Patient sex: M
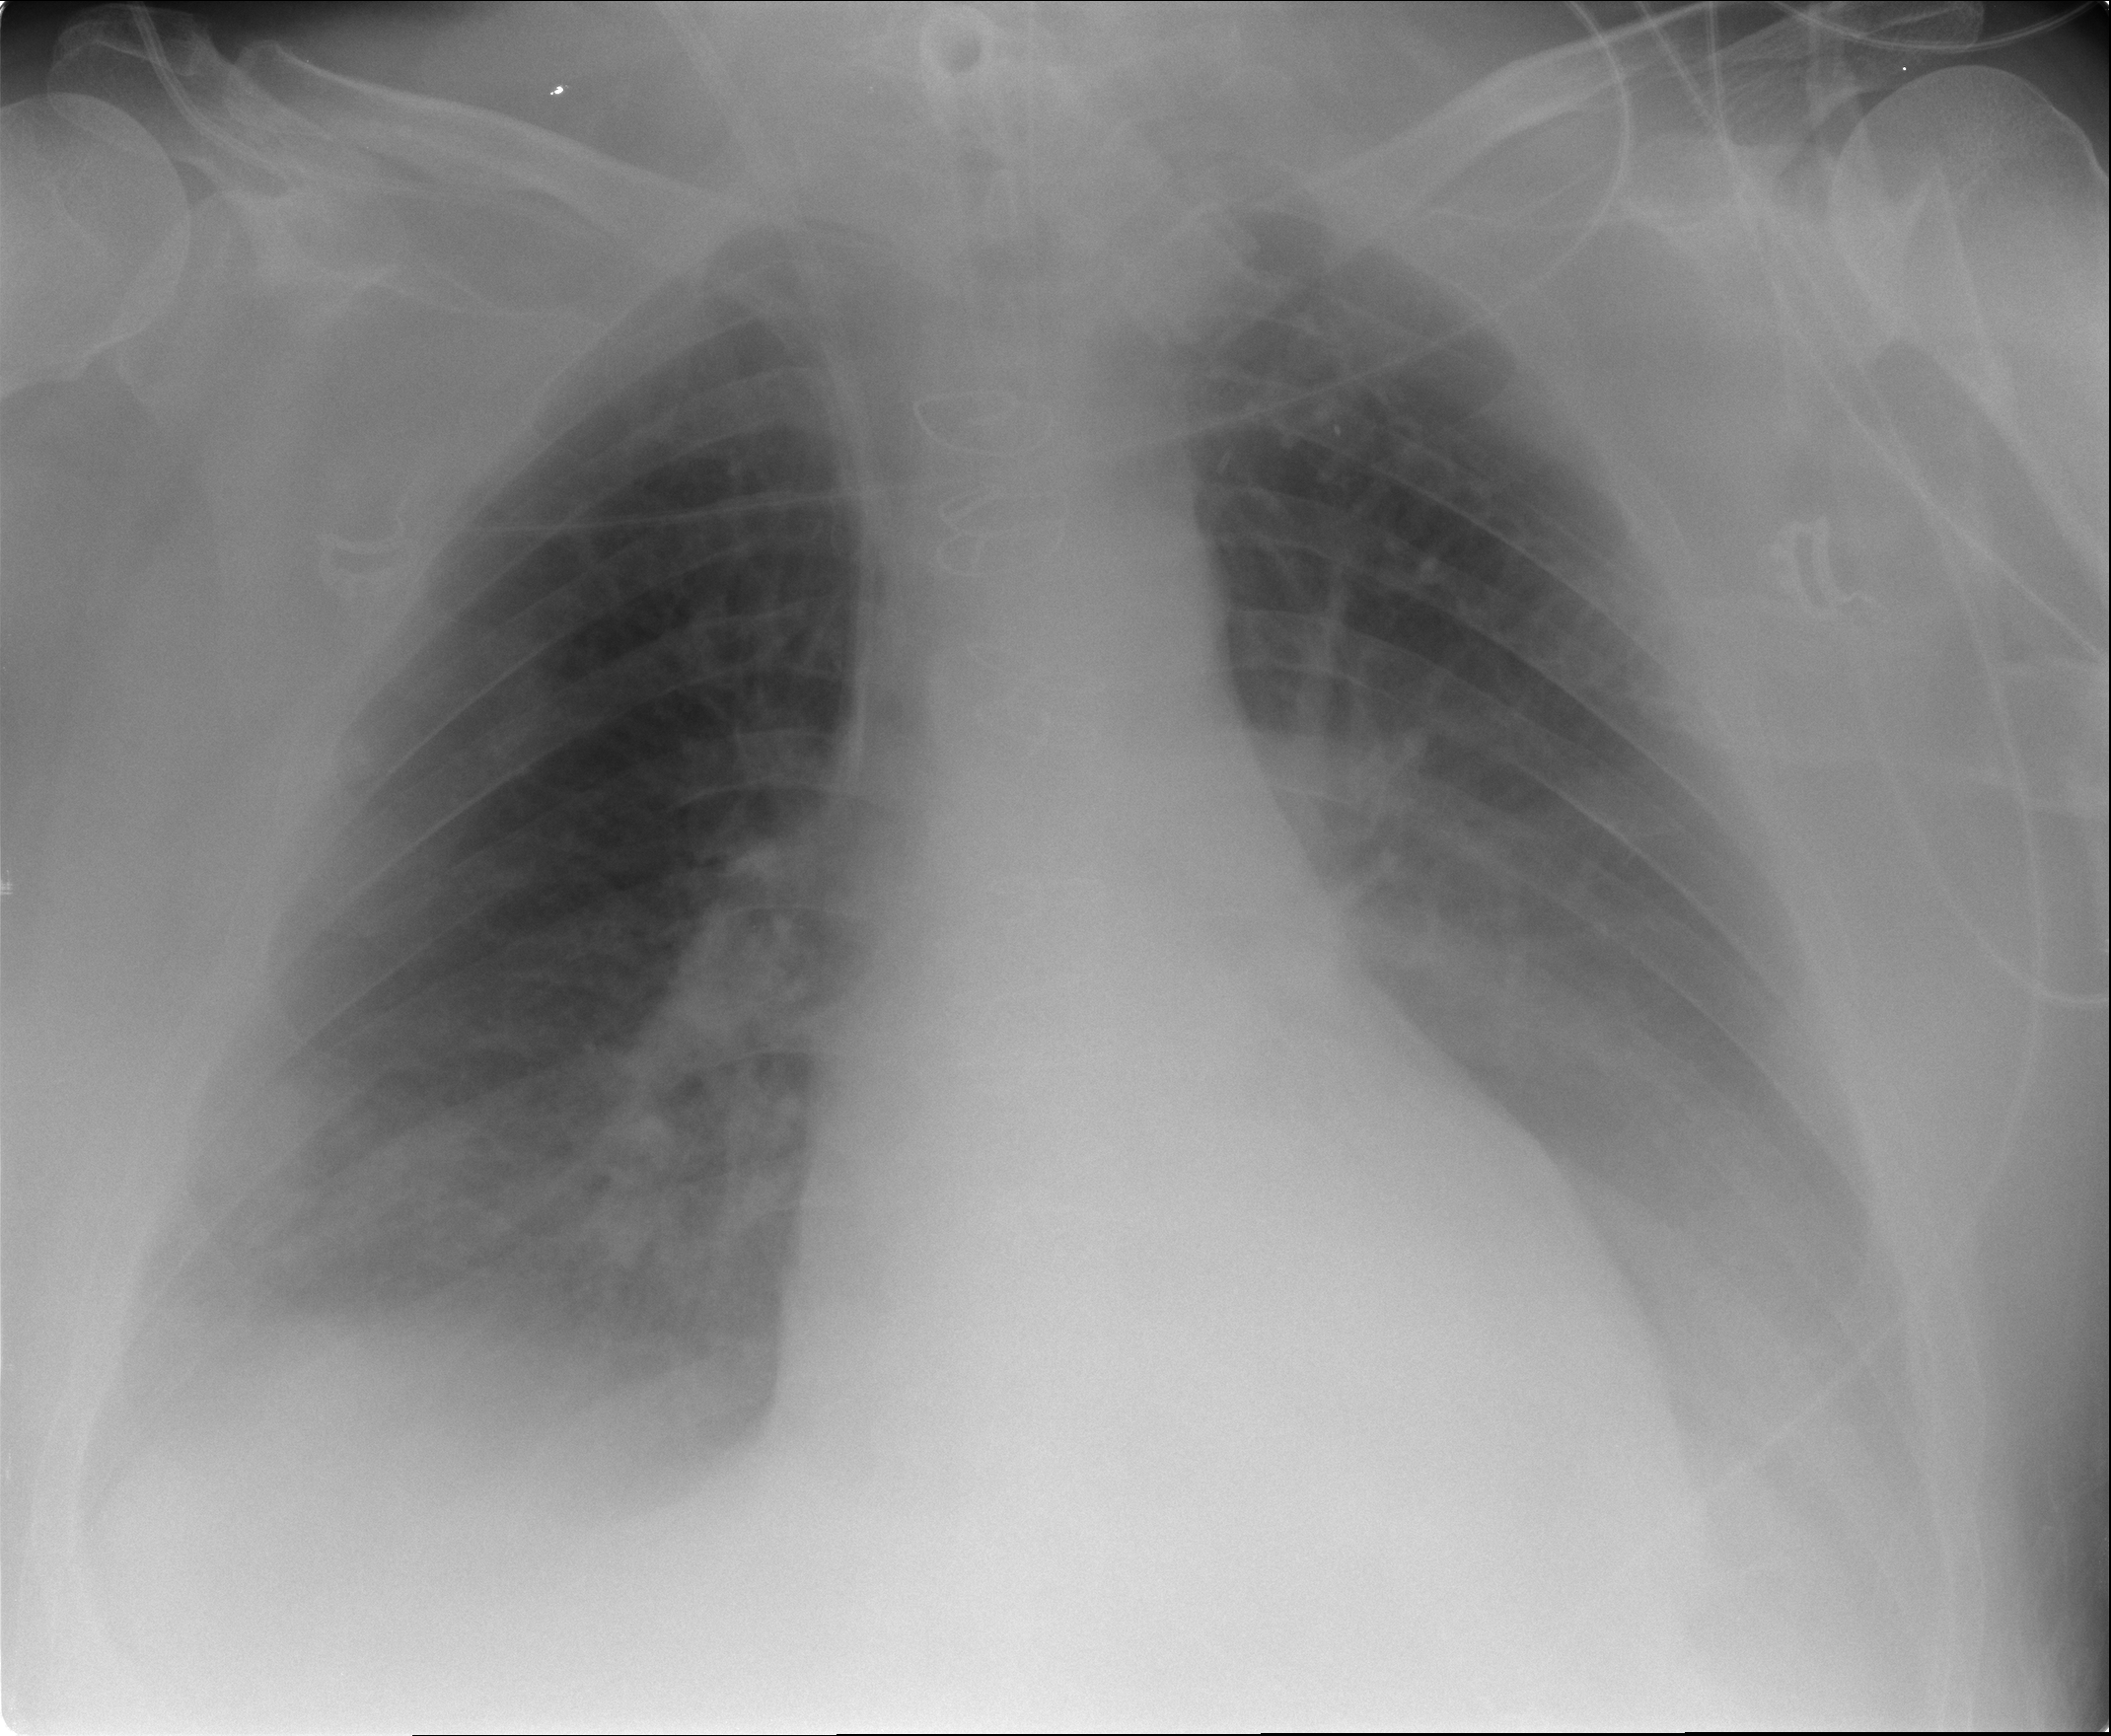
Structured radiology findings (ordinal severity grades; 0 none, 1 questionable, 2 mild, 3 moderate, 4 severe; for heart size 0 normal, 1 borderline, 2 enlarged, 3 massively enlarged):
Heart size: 0
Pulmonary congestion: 1
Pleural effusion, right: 2
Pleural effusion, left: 2
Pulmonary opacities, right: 0
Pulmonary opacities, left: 0
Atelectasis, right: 2
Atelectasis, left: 2